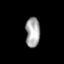
Tissue: prostate
Cell type: Myeloid cells
Senescence score: 0.7519
Nuclear area (px): 424
Mean DAPI intensity: 165.731